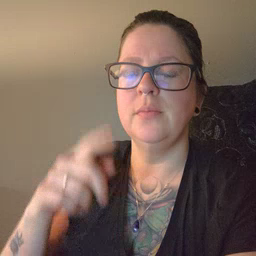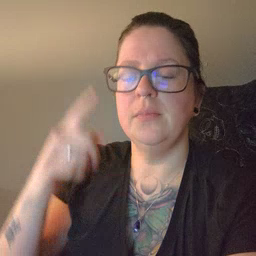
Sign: penny